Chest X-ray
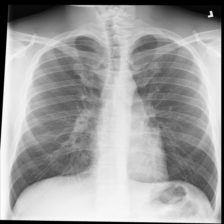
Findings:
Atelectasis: negative
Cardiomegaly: negative
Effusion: negative
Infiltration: negative
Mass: negative
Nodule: negative
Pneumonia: negative
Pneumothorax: negative
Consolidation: negative
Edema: negative
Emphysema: negative
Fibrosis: negative
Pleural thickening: negative
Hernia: negative